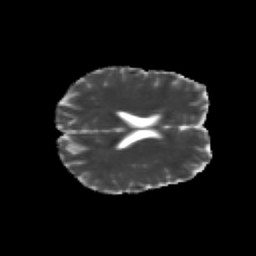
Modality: MD
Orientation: axial
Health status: healthy
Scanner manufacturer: siemens
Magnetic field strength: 3 T
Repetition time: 10 s
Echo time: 0.092 s